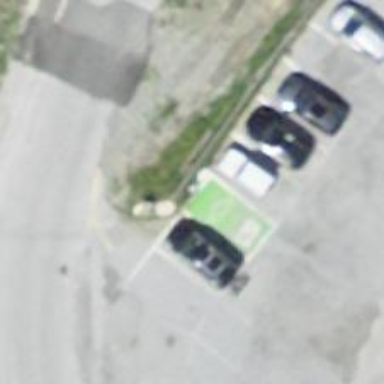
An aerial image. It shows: Charging station.